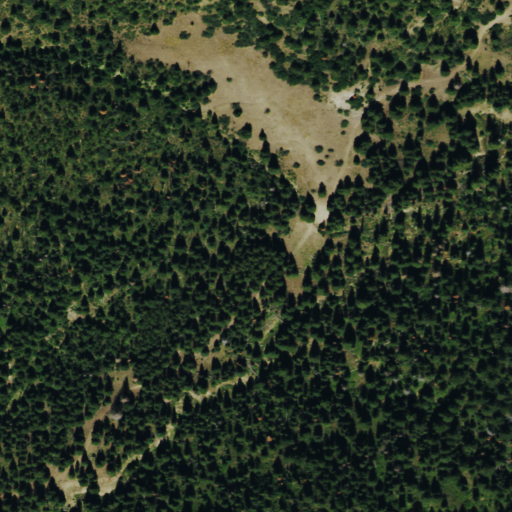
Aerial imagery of valley in Colorado named Deer Canyon containing evergreen forest, deciduous forest, and shrub